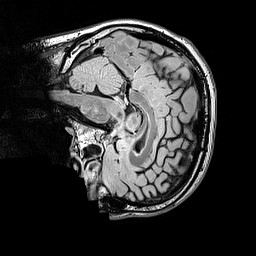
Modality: FLAIR
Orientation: sagittal
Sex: male
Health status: ill
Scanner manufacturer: siemens
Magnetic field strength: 3 T
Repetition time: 5 s
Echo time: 0.388 s